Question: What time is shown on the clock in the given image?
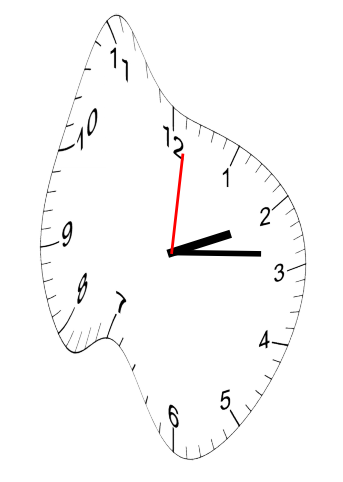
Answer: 02:14:01